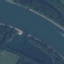
Label: River